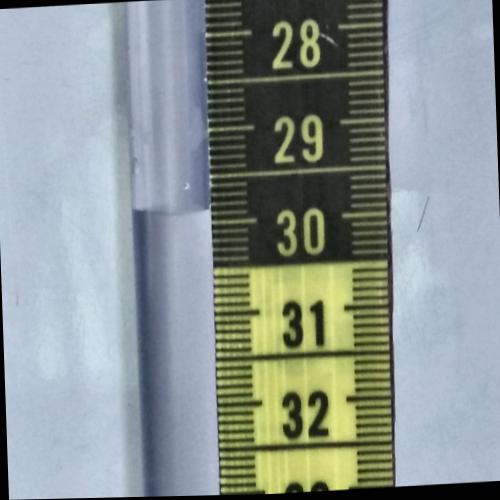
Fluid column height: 29.9 cm